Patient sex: F
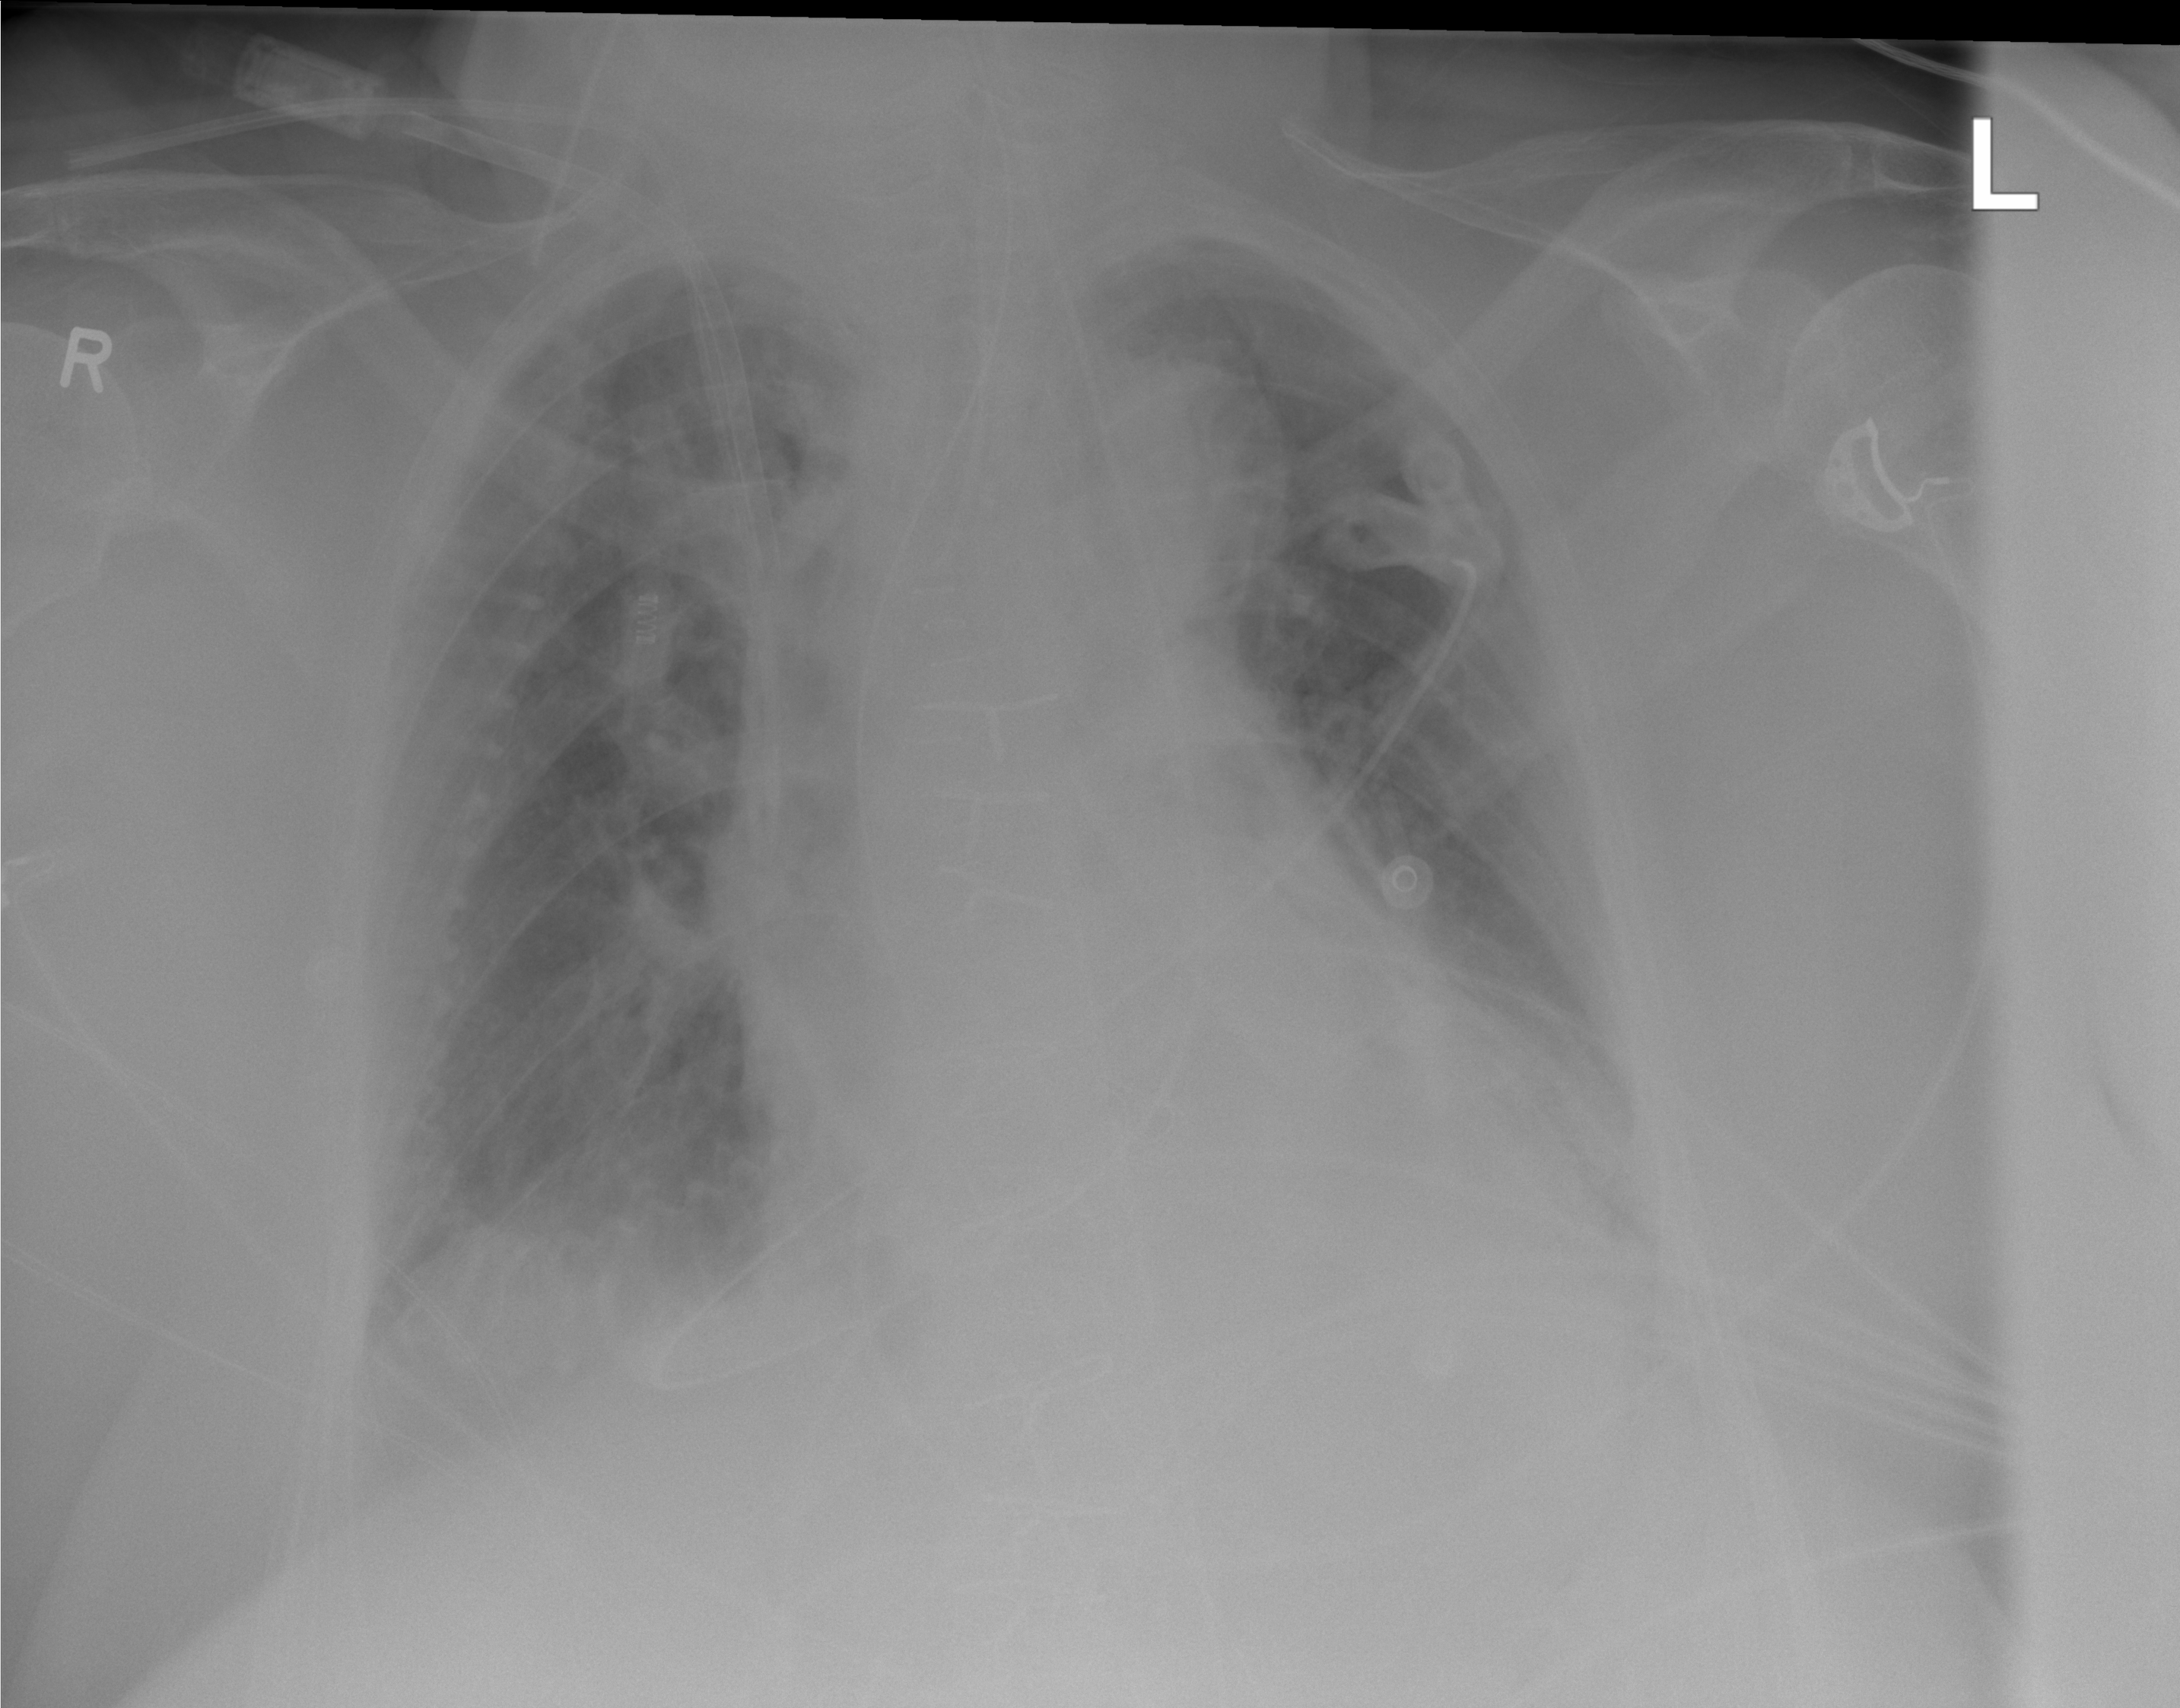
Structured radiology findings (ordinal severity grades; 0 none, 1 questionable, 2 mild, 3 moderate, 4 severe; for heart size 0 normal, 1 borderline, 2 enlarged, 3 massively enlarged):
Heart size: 1
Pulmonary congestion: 2
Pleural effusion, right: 1
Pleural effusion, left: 1
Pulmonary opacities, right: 0
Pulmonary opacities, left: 0
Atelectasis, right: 1
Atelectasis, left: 2